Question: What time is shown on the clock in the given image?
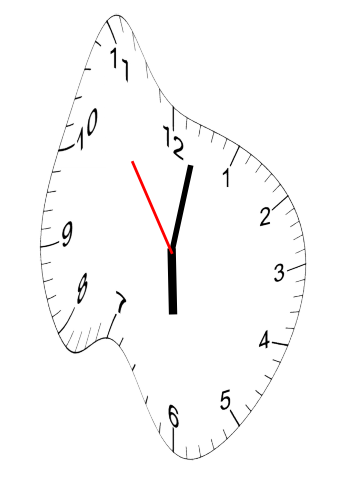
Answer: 06:01:54